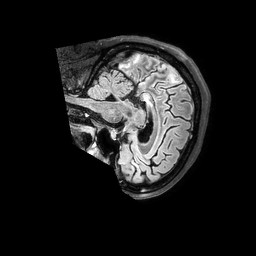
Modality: FLAIR
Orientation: sagittal
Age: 53
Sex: female
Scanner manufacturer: philips
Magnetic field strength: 3 T
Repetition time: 4.8 s
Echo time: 0.2864 s